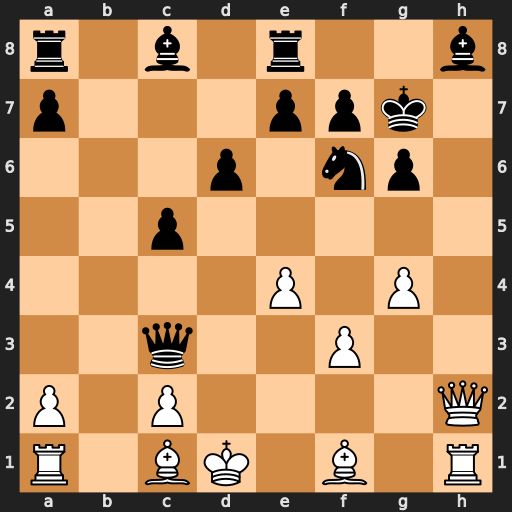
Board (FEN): r1b1r2b/p3ppk1/3p1np1/2p5/4P1P1/2q2P2/P1P4Q/R1BK1B1R
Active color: w
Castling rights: -
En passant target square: -
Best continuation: Qh6+ Kg8 Qxh8#